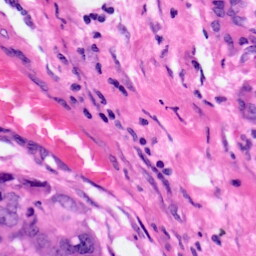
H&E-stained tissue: Pancreatic